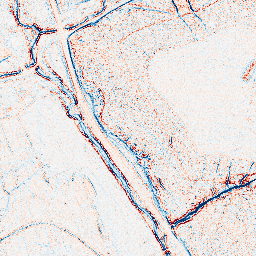
Category: edge_preserving
Decomposition family: anisotropic_diffusion
Decomposition parameters: iterations: 5
kappa: 30
gamma: 0.05
Upsampling method: regularized
Upsampling parameters: scale: 2
lambda_reg: 0.001
Upsampling scale: 2